Interaction volume radius: 5 \u00c5
Interaction volume height: 20 \u00c5
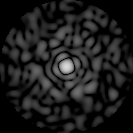
Disorder parameter: 0.8543